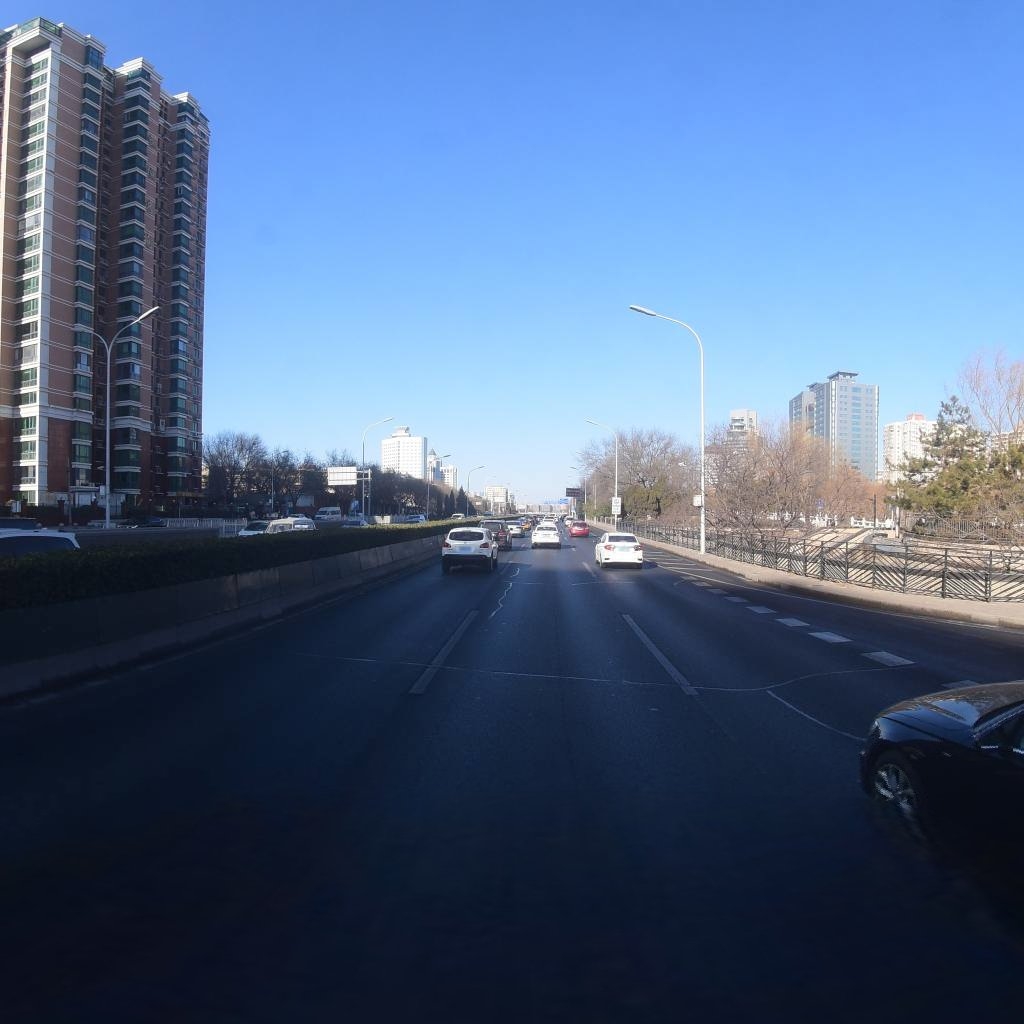
Region: Xicheng
Road damage annotations: transverse patch, transverse patch, longitudinal patch, longitudinal patch, longitudinal patch